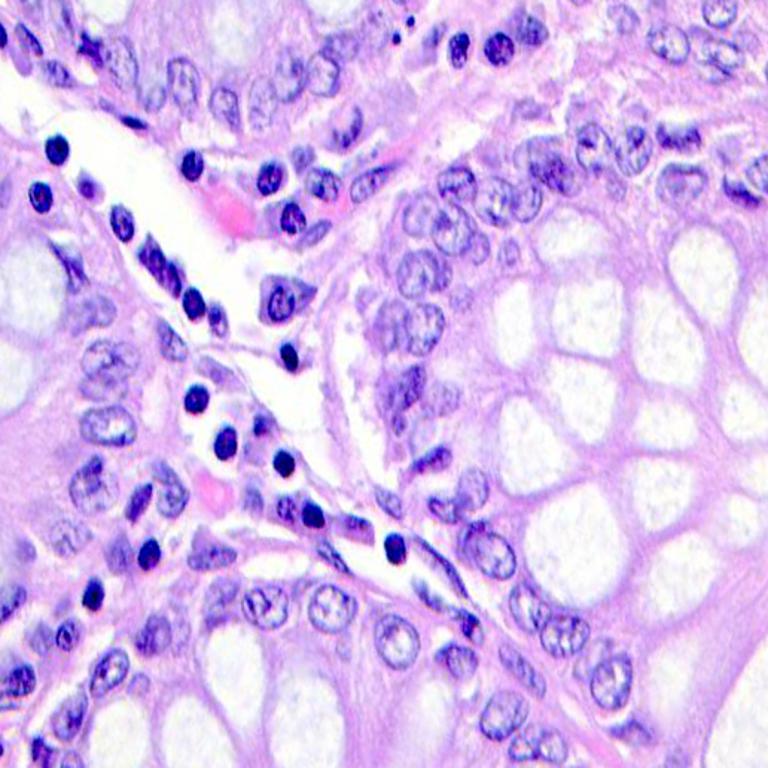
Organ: colon
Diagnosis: benign